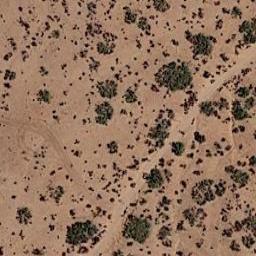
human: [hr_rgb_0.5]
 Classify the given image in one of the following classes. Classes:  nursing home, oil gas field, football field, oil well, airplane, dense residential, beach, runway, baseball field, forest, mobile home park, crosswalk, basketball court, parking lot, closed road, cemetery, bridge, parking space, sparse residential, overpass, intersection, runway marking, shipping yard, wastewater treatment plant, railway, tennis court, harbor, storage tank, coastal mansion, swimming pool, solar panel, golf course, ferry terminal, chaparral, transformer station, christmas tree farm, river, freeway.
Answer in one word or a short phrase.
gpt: chaparral